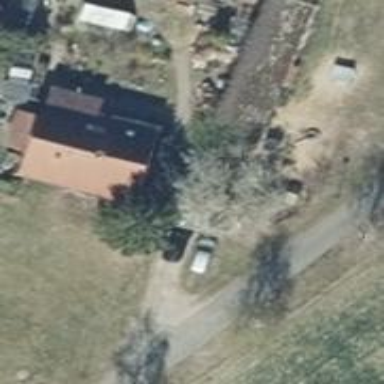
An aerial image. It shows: Driveway.